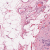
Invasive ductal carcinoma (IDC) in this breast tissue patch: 1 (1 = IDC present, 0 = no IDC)